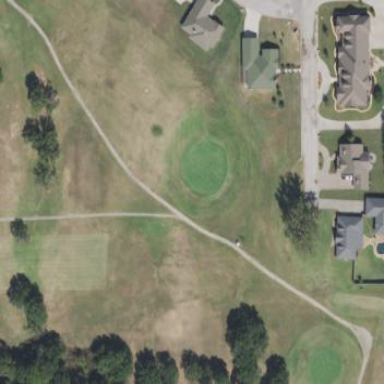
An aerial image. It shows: Scenic golf fairway.